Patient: sex M, age 74
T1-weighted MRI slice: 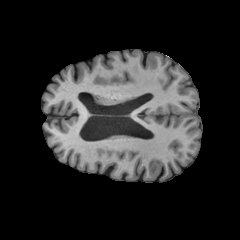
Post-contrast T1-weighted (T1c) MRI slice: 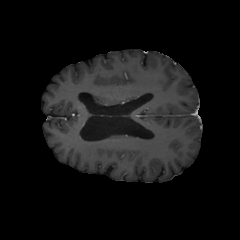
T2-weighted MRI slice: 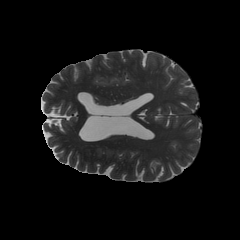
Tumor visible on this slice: no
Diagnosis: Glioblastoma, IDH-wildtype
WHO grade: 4